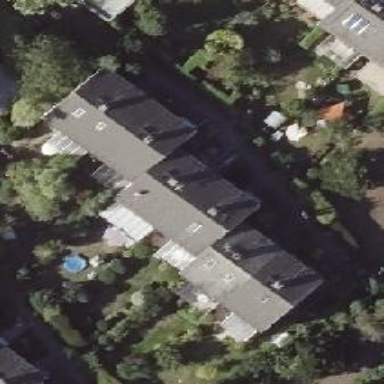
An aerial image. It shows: Gabled roofed house.